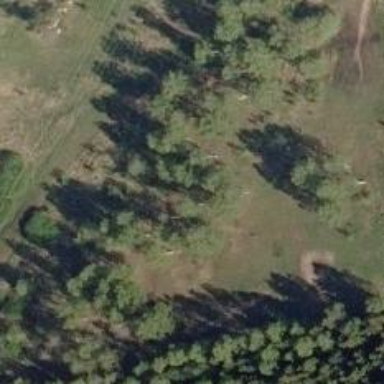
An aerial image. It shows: Hole for both golf and disc golf.